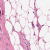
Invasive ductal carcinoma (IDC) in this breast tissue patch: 0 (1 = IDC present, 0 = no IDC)